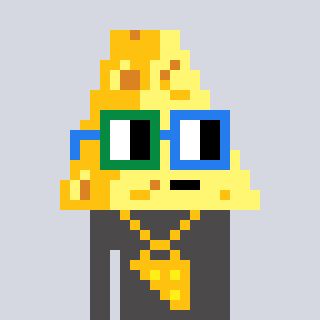
a pixel art character with square green and blue glasses, a cheese-shaped head and a grayscale-colored body on a cool background